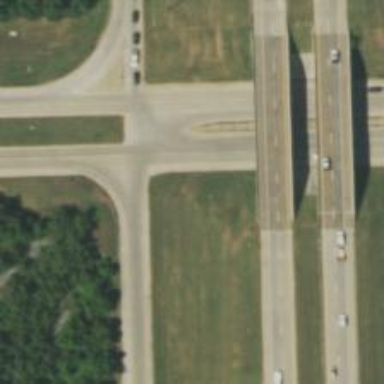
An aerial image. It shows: Trunk link highway.